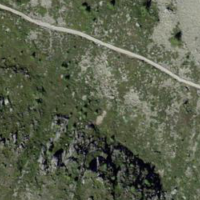
EUNIS habitat code: 26
Species observed at this site:
Bartsia alpina